Question: I need only the diagonal elements from a matrix multiplication:
,
in R. As Z is huge I want to avoid the full out multiplication....
'''
Z <- matrix(c(1,1,1,2,3,4), ncol = 2)
Z
# [,1] [,2]
#[1,] 1 2
#[2,] 1 3
#[3,] 1 4
X <- matrix(c(10,-5,-5,20), ncol = 2)
X
# [,1] [,2]
#[1,] 10 -5
#[2,] -5 20
Z %*% D %*% t(Z)
# [,1] [,2] [,3]
#[1,] 70 105 140
#[2,] 105 160 215
#[3,] 140 215 290
diag(Z %*% D %*% t(Z))
#[1] 70 160 290
'''
X is always a small square matrix (2x2 , 3x3 or 4x4), where Z will have the number of columns equal to the dimension of X. Is there a function available to do this?
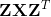
Answer: I don't think you can avoid the first matrix multiplication (i.e. 'ZX'), but you can the second one, which is the expensive one:
'''
rowSums((Z %*% X) * Z)
# [1] 70 160 290
'''
The second multiplication is . This is much faster:
'''
library(microbenchmark)
set.seed(1)
X <- matrix(c(10,-5,-5,20), ncol = 2)
Z <- matrix(sample(1:1000), ncol=2) # made Z a little bigger
microbenchmark(
res.new <- rowSums((Z %*% X) * Z), # this solution
res.old <- diag(Z %*% X %*% t(Z)) # original method
)
# Unit: microseconds
# expr min lq mean median uq max neval
# res.new <- rowSums((Z %*% X) * Z) 20.956 23.233 34.77693 29.6150 44.0025 67.852 100
# res.old <- diag(Z %*% X %*% t(Z)) 571.214 <PHONE>.<PHONE> <PHONE> 47488.543 100
all.equal(res.new, res.old)
# [1] TRUE
'''